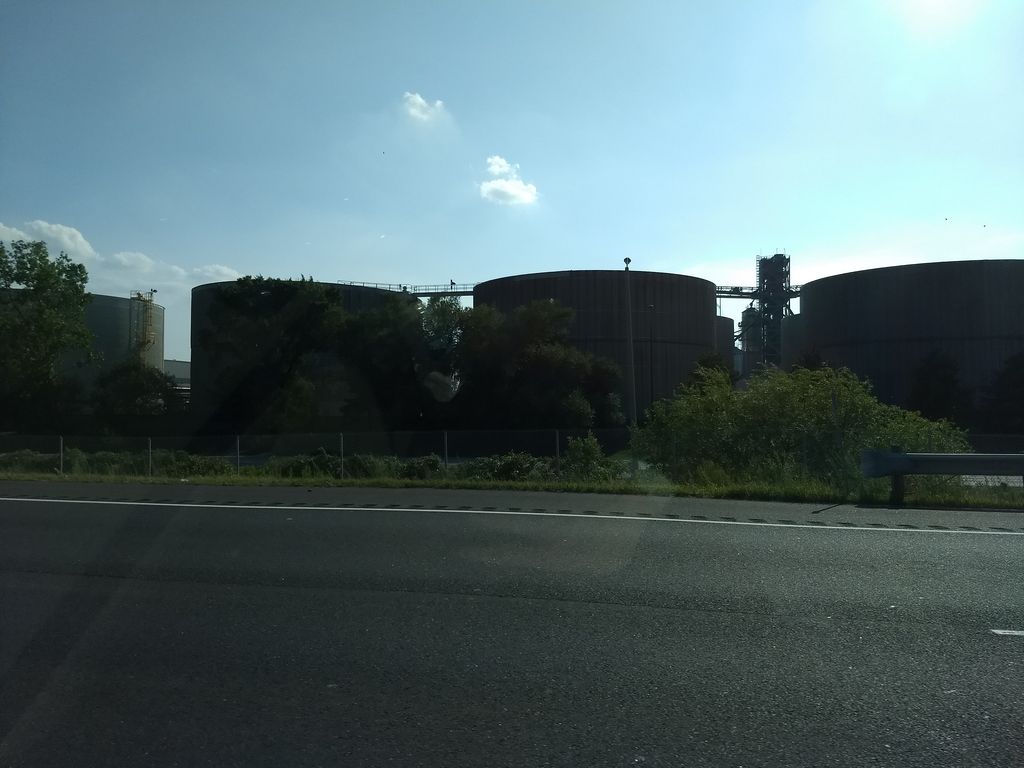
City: hamilton